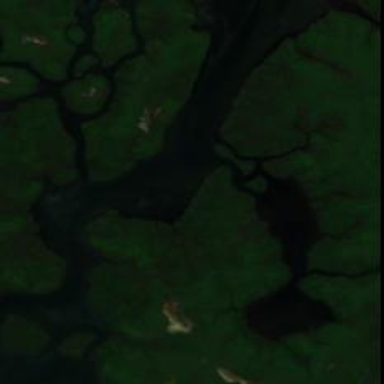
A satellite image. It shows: Coastline with mangrove wetlands.